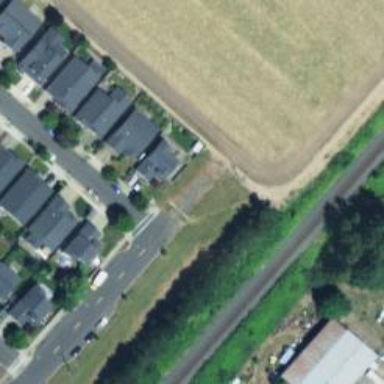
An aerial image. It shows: Residential road with sidewalk on the left side.